Question: My app creates and stores 'EKEvents' into the standard Calendar database, however, I've found that if I use an emoticon as the "notes" for an event, it causes a crash when trying to read the event out of the Calendar.
I don't or the use of emoticons in the 'event.notes'. I just happened to be testing and was kind of shocked when it let me save the event. (The emoticons even show up in the Calendar itself)
So I think my problem can be solved one of 2 way, neither of which I've been able to figure out.
<--I'd prefer this solution

I've tried using some of the standard character sets to check against, like 'alphanumericCharacterSet', but using that, I can't type in spaces.
Here's the code I'm using so far, to check against the character the user is typing:
'''
- (BOOL)textField:(UITextField *)theTextField shouldChangeCharactersInRange:(NSRange)range replacementString:(NSString *)string
{
if (string.length == 0) {
return YES;
}
NSCharacterSet *myCharSet = [NSCharacterSet alphanumericCharacterSet];
for (int i = 0; i < [string length]; i++) {
unichar c = [string characterAtIndex:i];
if ([myCharSet characterIsMember:c]) {
return YES;
}
}
UIAlertView *av = [[UIAlertView alloc] initWithTitle:@"Invalid Input" message:@"Oops! You can't use that character." delegate:self cancelButtonTitle:@"Dismiss" otherButtonTitles:nil];
[av show];
return NO;
}
'''
There is no error, only a crash.
My app saves calendar events, and displays them in a list to the user.
The user can then mark the event as "Paid" or "Unpaid" at which time I append a string to the '.notes' property of the event " - Paid". This is so when I reload the table, if the event is paid, it displays a specific icon to the user.
The crash happens when the saved even has an emoticon as the '.notes' property, and I try to append the '.notes'.
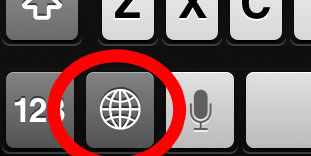
Answer: You can combine 'NSCharacterSet's using a union to add more allowable characters:
'''
NSMutableCharacterSet *myCharSet = [[NSCharacterSet alphanumericCharacterSet] mutableCopy];
[myCharSet formUnionWithCharacterSet:[NSCharacterSet whitespaceAndNewlineCharacterSet];
'''
Here is the list of available character sets to choose from:
'''
controlCharacterSet
whitespaceCharacterSet
whitespaceAndNewlineCharacterSet
decimalDigitCharacterSet
letterCharacterSet
lowercaseLetterCharacterSet
uppercaseLetterCharacterSet
nonBaseCharacterSet
alphanumericCharacterSet
decomposableCharacterSet
illegalCharacterSet
punctuationCharacterSet
capitalizedLetterCharacterSet
symbolCharacterSet
newlineCharacterSet
'''
Also, your code is checking to make sure character is not outside the set; I think your intention is to check that characters are not outside the set. (This only applies when the user enters more than one character at once - think copy and paste).
Consider adjusting your loop to look more like this:
'''
NSCharacterSet *myCharSet = [NSCharacterSet alphanumericCharacterSet];
for (int i = 0; i < [string length]; i++) {
unichar c = [string characterAtIndex:i];
if ([myCharSet characterIsMember:c] == NO) {
// add your user alert here
return NO;
}
}
'''
This way your loop won't simply exit on the first good character it finds; instead, it will exit on the first bad character.